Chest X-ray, PA view. Patient: 78 years old, sex M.
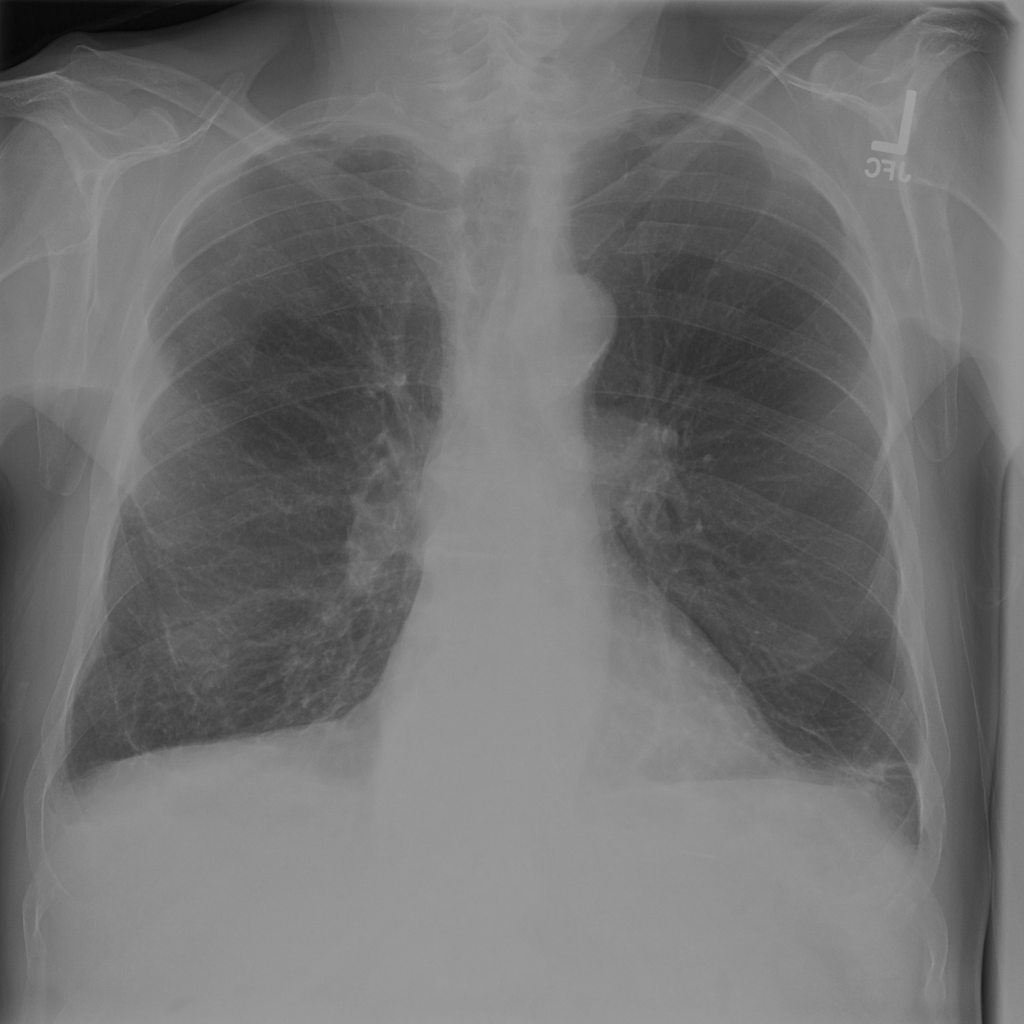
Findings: Effusion, Infiltration